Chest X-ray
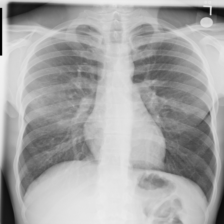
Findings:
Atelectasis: negative
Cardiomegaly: negative
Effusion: negative
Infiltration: positive
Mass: negative
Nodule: negative
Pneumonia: negative
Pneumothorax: negative
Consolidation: negative
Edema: negative
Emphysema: negative
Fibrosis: negative
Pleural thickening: negative
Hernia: negative